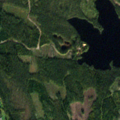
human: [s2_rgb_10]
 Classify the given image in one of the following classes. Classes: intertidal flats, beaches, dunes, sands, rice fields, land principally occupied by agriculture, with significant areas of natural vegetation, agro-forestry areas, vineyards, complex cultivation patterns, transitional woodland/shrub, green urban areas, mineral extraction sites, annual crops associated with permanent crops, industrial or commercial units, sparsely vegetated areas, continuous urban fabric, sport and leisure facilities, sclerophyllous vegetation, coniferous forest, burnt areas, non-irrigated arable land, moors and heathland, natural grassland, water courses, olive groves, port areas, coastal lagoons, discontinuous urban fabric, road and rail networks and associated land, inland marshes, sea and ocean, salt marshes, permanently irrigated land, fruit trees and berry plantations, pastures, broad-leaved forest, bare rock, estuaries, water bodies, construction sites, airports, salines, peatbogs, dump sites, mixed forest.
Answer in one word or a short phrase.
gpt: coniferous forest, transitional woodland/shrub, water bodies